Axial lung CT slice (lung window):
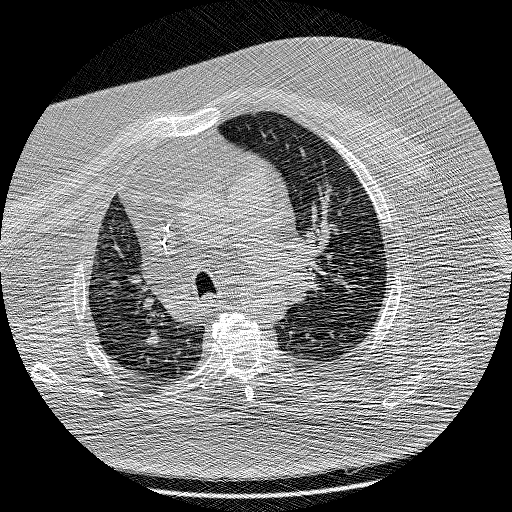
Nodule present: no